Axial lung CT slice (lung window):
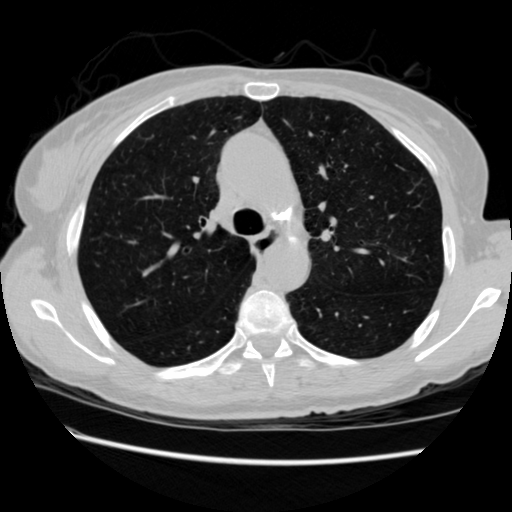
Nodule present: no